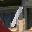
Label: 1